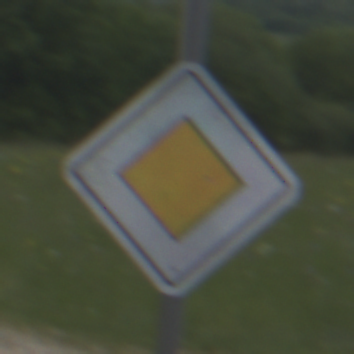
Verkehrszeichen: Vorfahrtsstrasse
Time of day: Midday
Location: Outdoor (RoadRail)
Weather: PartlyCloudy
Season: NotSpecified
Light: Natural